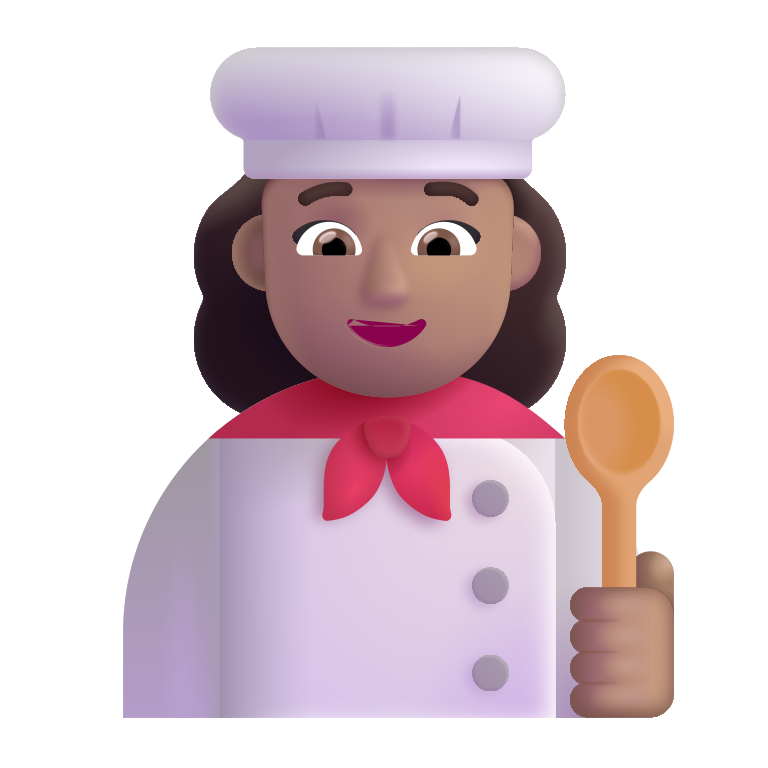
woman cook color